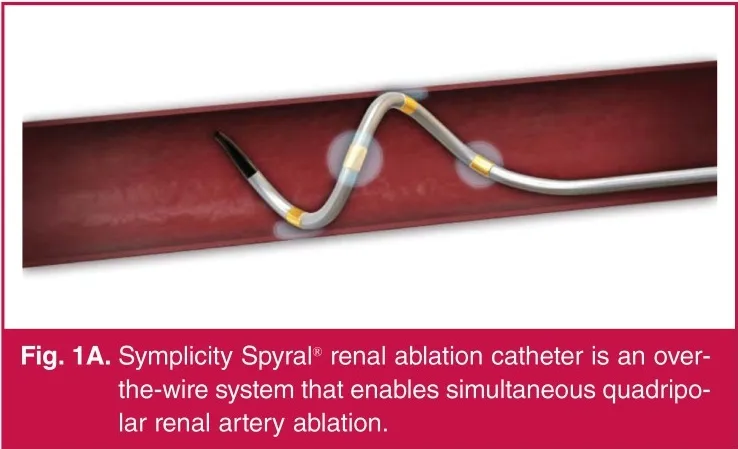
Symplicity Spyral. renal ablation catheter is an overthe- wire system that enables simultaneous quadripolar renal artery ablation.
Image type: pathology (h&e)